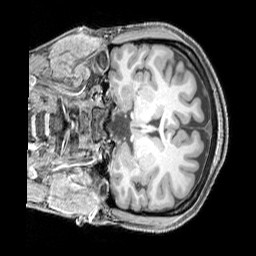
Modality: T1w
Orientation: coronal
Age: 22
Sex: female
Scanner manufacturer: siemens
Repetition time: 2.3 s
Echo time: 0.00226 s